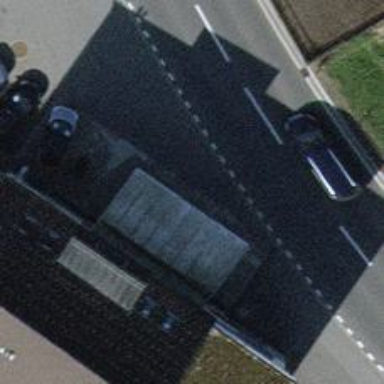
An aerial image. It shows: Fuel station.